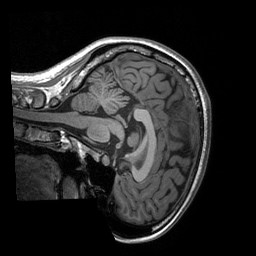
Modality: T1w
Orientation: sagittal
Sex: female
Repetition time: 1.95 s
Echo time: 0.026 s